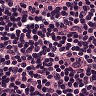
Metastatic tissue present: no